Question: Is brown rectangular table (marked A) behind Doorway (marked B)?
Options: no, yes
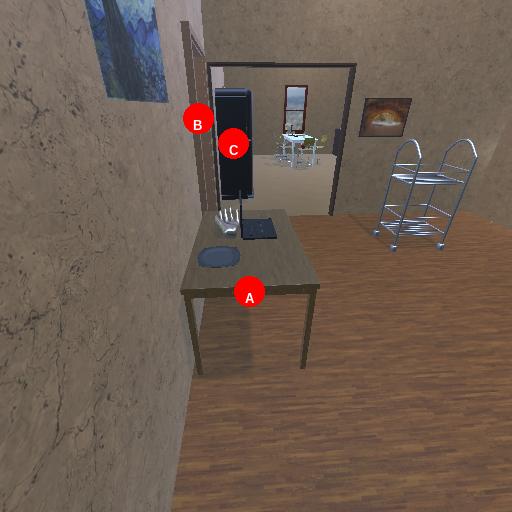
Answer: no